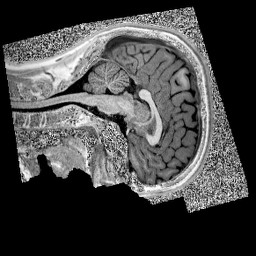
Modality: UNIT1
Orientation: sagittal
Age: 13
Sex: male
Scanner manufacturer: siemens
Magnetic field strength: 3 T
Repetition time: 4 s
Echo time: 0.00299 s